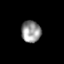
Tissue: skin
Cell type: Fibroblasts
Senescence score: 0.7288
Nuclear area (px): 416
Mean DAPI intensity: 148.418